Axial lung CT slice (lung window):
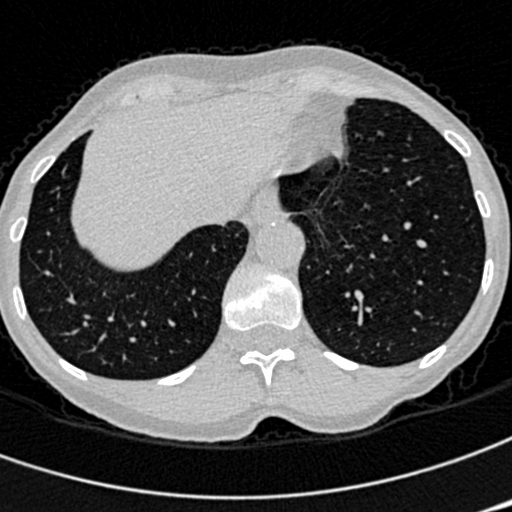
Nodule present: no